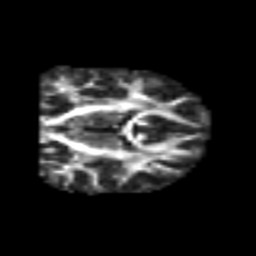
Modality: FA
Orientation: coronal
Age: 25
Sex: male
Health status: healthy